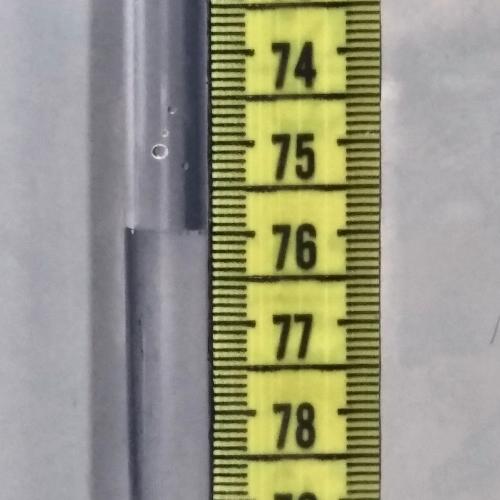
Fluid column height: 76.0 cm